Interaction volume radius: 5 \u00c5
Interaction volume height: 20 \u00c5
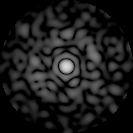
Disorder parameter: 0.86